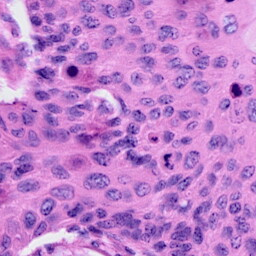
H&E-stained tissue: Cervix